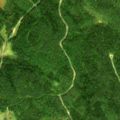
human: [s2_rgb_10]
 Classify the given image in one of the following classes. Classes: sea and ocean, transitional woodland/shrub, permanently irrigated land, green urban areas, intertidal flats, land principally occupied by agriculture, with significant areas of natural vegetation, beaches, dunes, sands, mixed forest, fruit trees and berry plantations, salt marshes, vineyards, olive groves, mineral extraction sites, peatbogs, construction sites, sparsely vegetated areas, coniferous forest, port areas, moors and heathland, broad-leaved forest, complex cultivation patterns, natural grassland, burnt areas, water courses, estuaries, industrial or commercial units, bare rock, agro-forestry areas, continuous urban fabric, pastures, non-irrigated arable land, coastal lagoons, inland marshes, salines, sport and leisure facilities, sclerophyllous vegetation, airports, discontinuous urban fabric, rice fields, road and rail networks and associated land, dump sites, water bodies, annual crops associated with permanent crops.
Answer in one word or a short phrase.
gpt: coniferous forest, mixed forest, transitional woodland/shrub